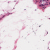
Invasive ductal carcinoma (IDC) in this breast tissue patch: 0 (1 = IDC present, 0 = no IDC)